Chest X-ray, PA view. Patient: 72 years old, sex M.
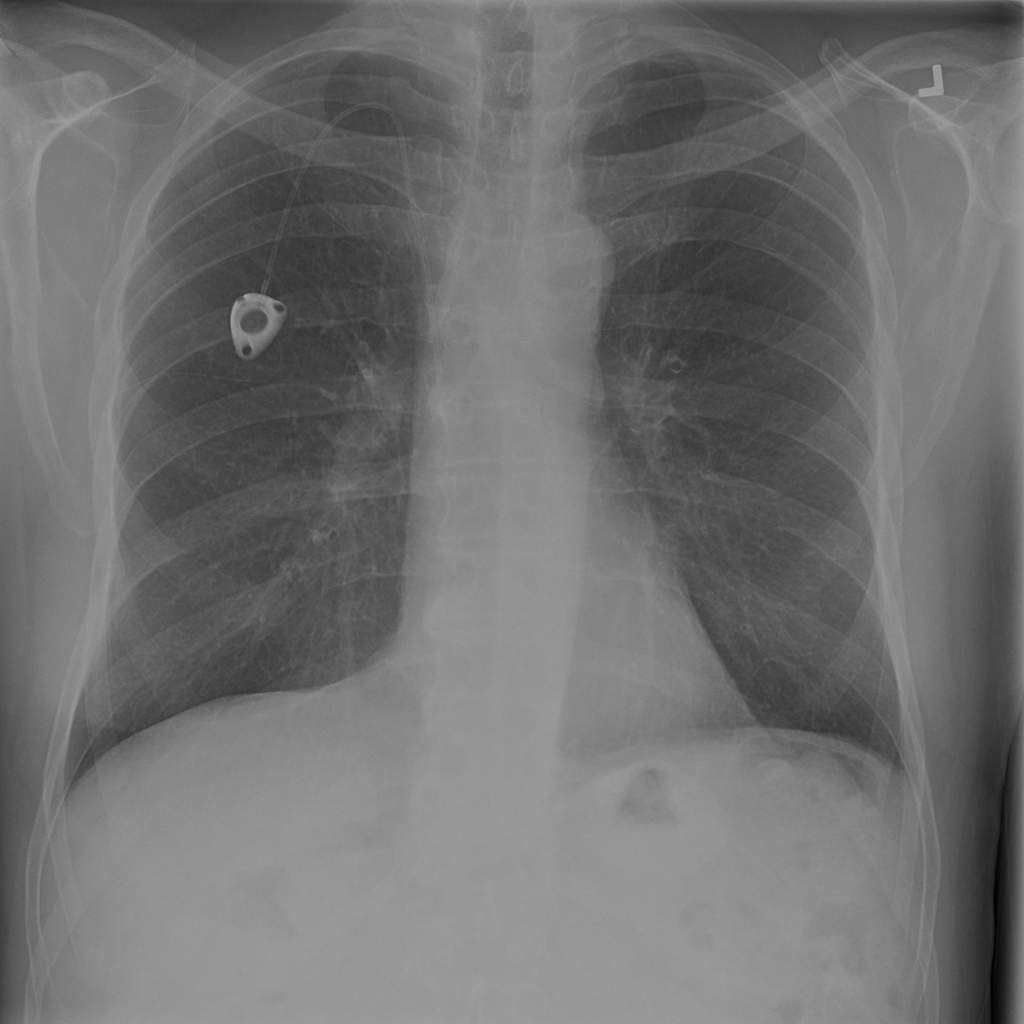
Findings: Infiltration